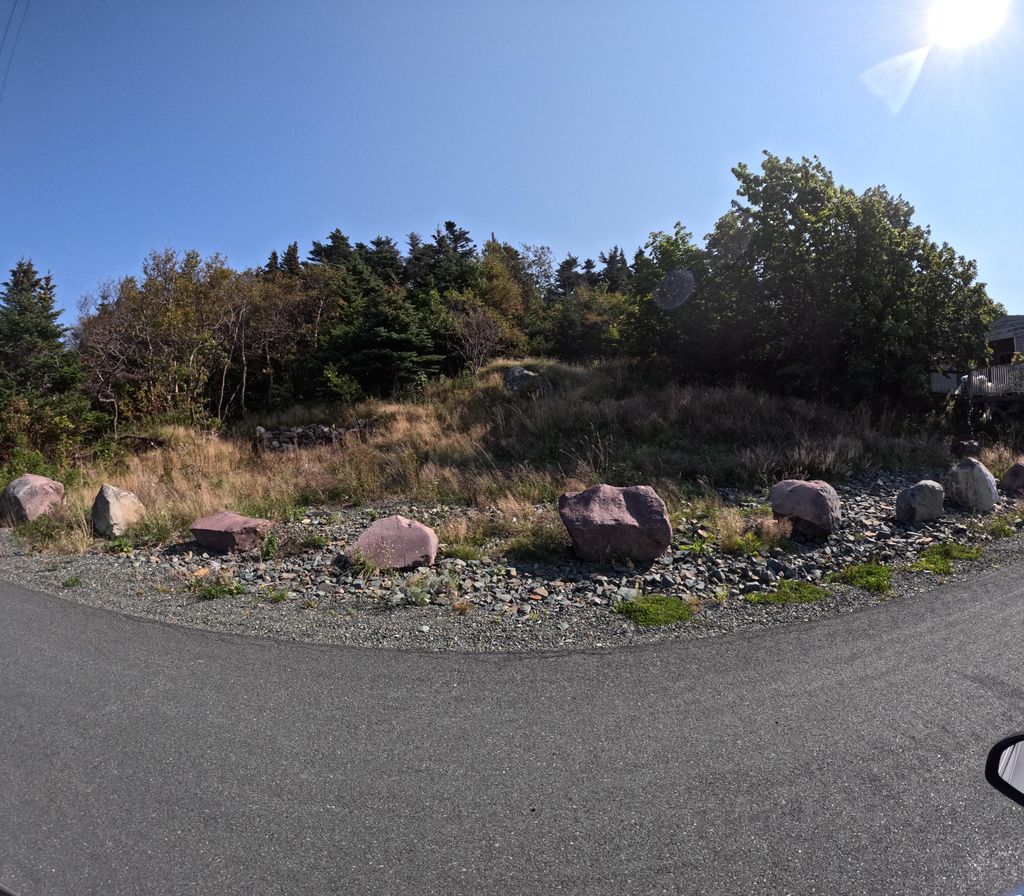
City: st_johns